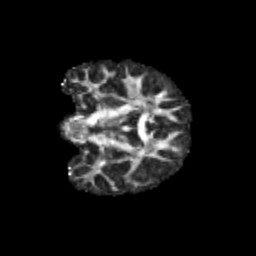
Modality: FA
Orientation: coronal
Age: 11
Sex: male
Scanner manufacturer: siemens
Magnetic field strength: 3 T
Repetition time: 3.8 s
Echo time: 0.07 s